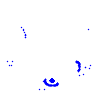
Particle: electron